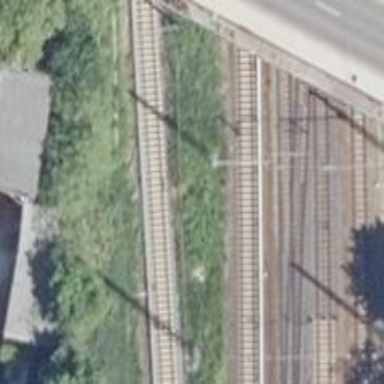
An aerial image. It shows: Light rail railway electrified with contact line.